Interaction volume radius: 10 \u00c5
Interaction volume height: 25 \u00c5
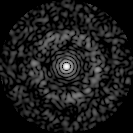
Disorder parameter: 0.8439